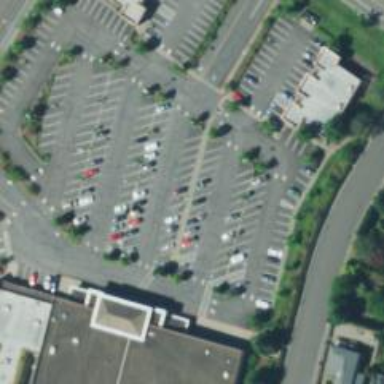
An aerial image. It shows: Trolley bay.